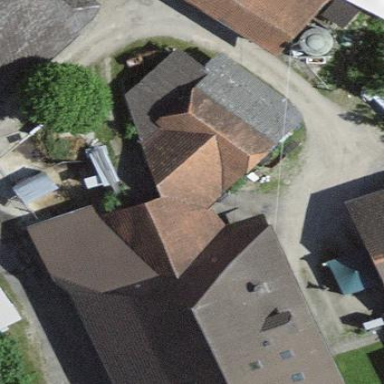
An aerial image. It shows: Rural barn.